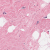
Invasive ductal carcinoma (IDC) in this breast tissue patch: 0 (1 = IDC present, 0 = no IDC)